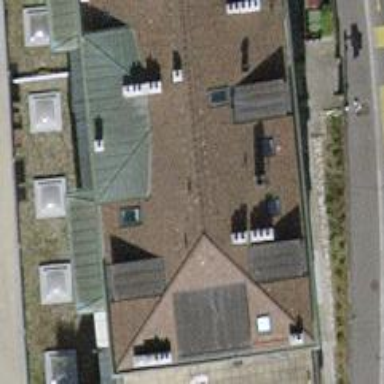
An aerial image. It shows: Hipped-roof building with apartments.